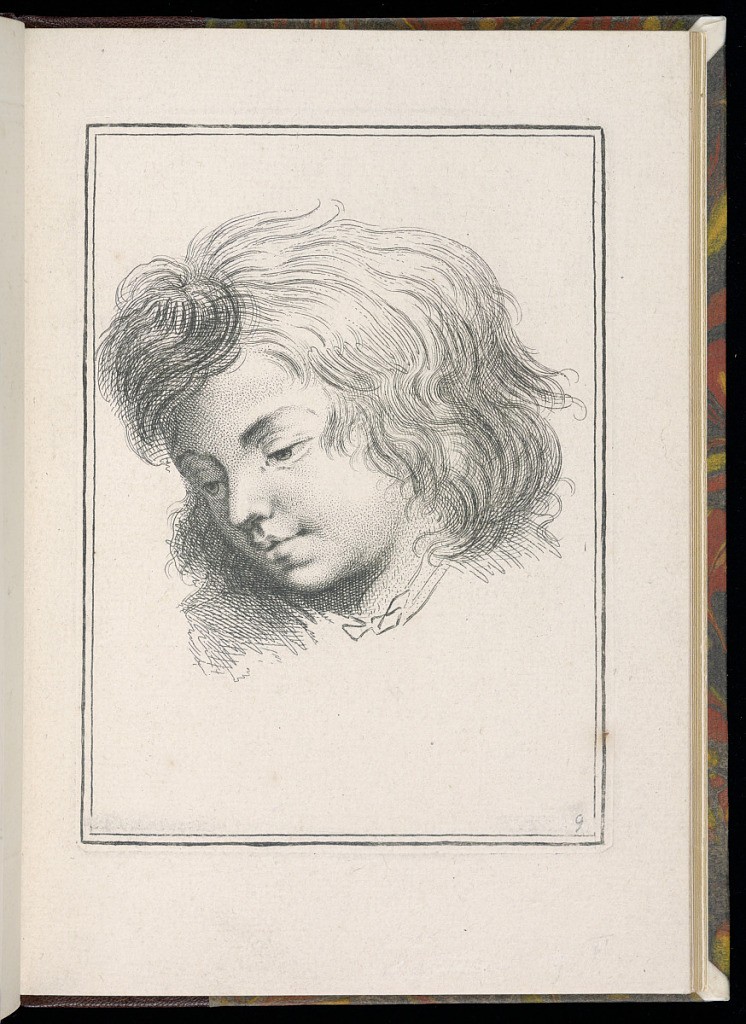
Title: Study of a Young Boy's Head
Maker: Antoine Watteau, French, 1684–1721
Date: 1734
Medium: Etching on laid paper
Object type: Print
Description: Study of a young boy's head after A. Watteau. The boy with long wavy hair looks down to the left, with his head downcast. Only the collar and part of his right shoulder are sketched. The plate was probably signed in both lower corners but later burnished away. The plate is numbered